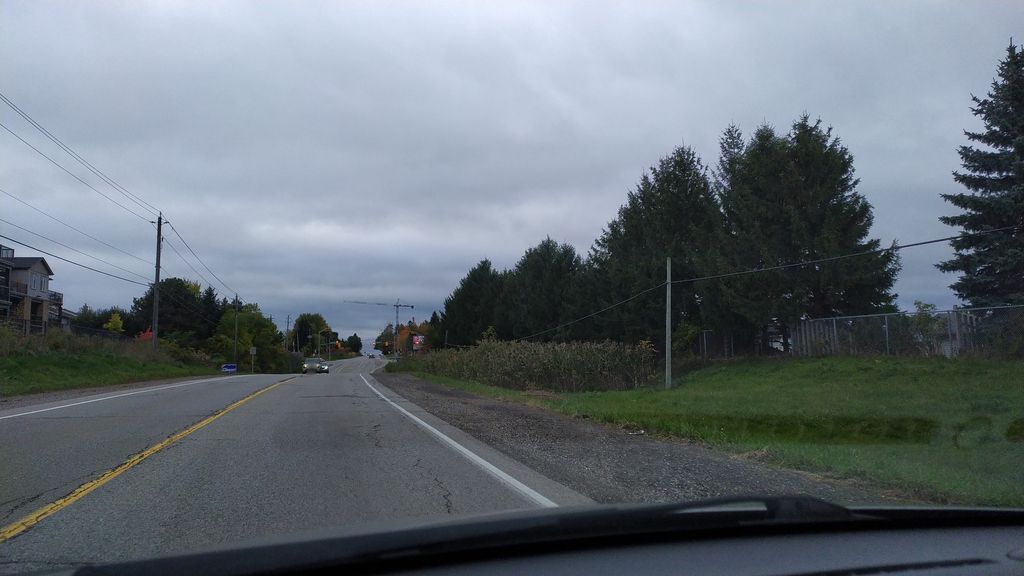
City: kitchener-waterloo